Question: I'm working on an app that works great in both simulator and on actual iOS devices, when I build using debug mode. But as soon as I build in release the app crashes as soon as I try to use any of the bundled images. I have a folder in my project called "Images" with a capital i. And using my images like this,
'''
new UIImage ("Images/man.png");
'''
The problem, I think, is for some reason Xamarin Studio changes the name of the folder when I build in release mode to "images" causing the app to crash because iOS is case sensitive. I have attached a file showing the build output. Also when I look in the payload folder (inside the built IPA) the folder name is with a small i instead of a capital I.
- - -
Anyone know why know what's wrong? Any help is appreciated!

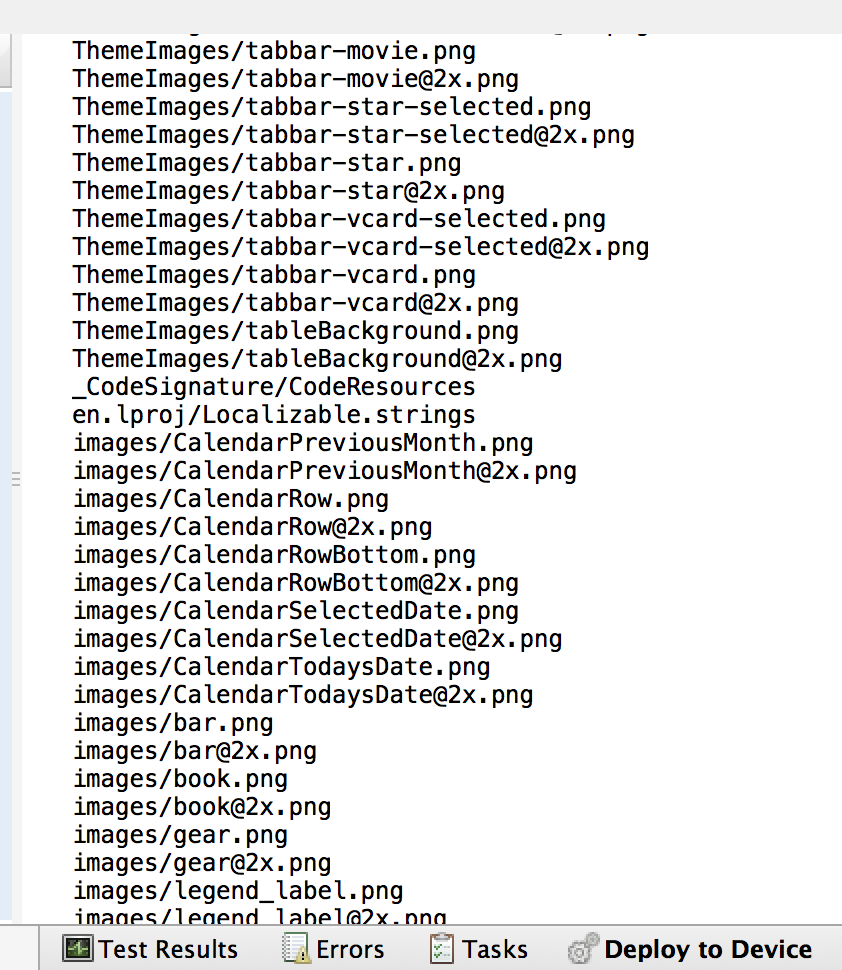
Answer: I got this answer on Xamarin iOS forum,
"The first thing I would suggest is running a Clean on all your builds, and also manually verifying that all of your IPA's get deleted too. Also delete the app from the device. Then rebuild and try again.
If you still have the problem, the next thing I would try is deleting the Folder from your project, then re-adding it and it's contents."
<URL>
What finally fixed my problem was to delete all contents of the bin folder and then rebuild the solution. It feels like Xamarin Studio got confused by an old IPA file in the bin folder (?).